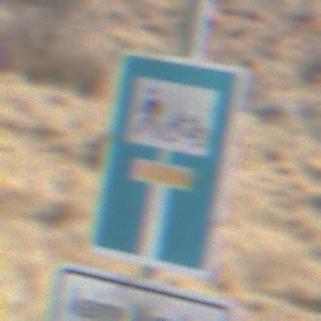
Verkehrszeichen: SackgasseRadverkehrFussgaengerDurchlaessig
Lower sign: HinweisGeaenderteVorfahrtVerkehrsfuehrungVerkehrsregelung3
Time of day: Midday
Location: Outdoor (Nature)
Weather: Clear
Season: NotSpecified
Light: Natural